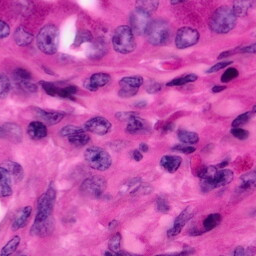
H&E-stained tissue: Pancreatic